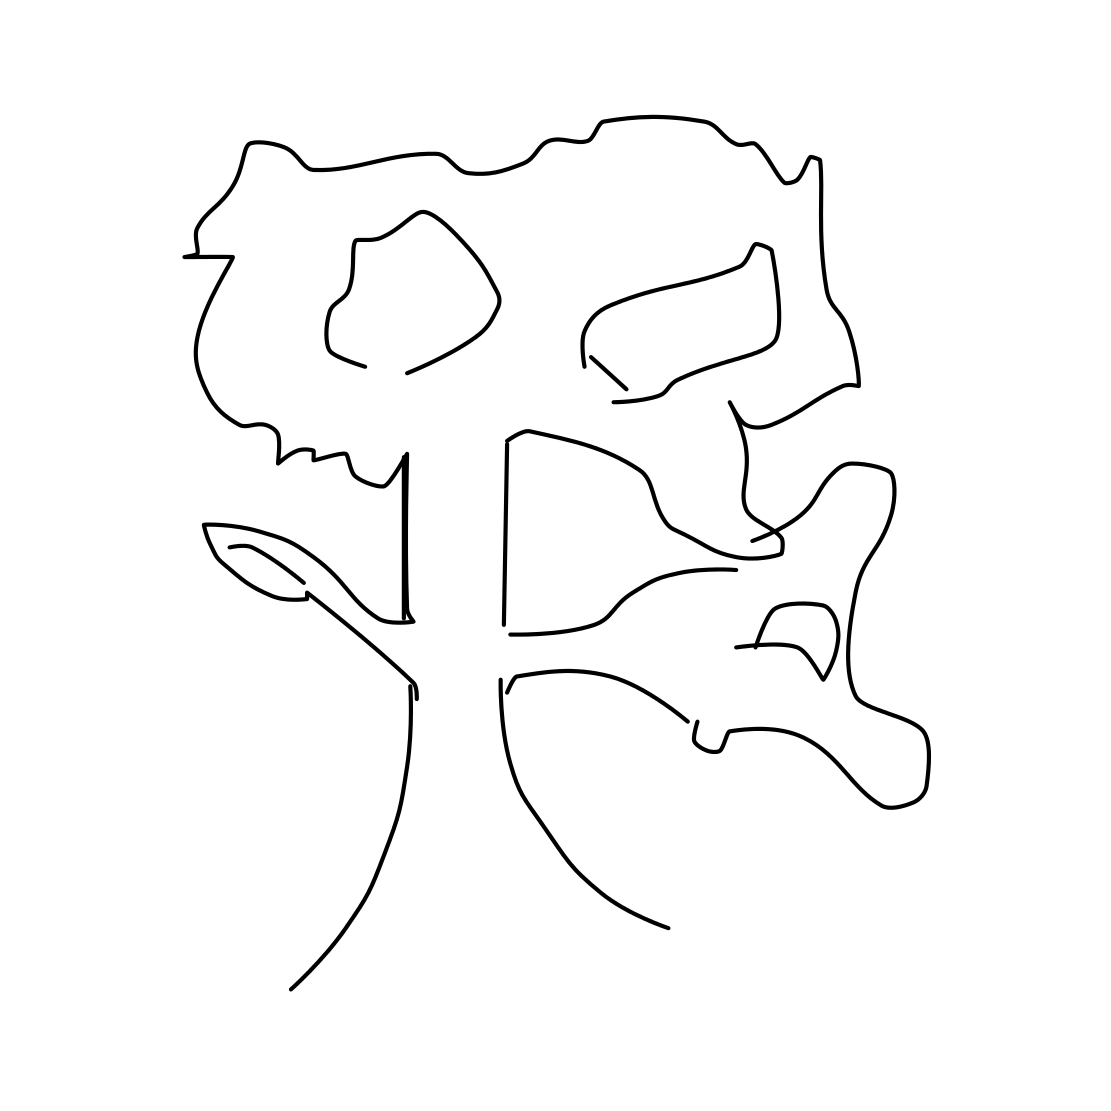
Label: tree